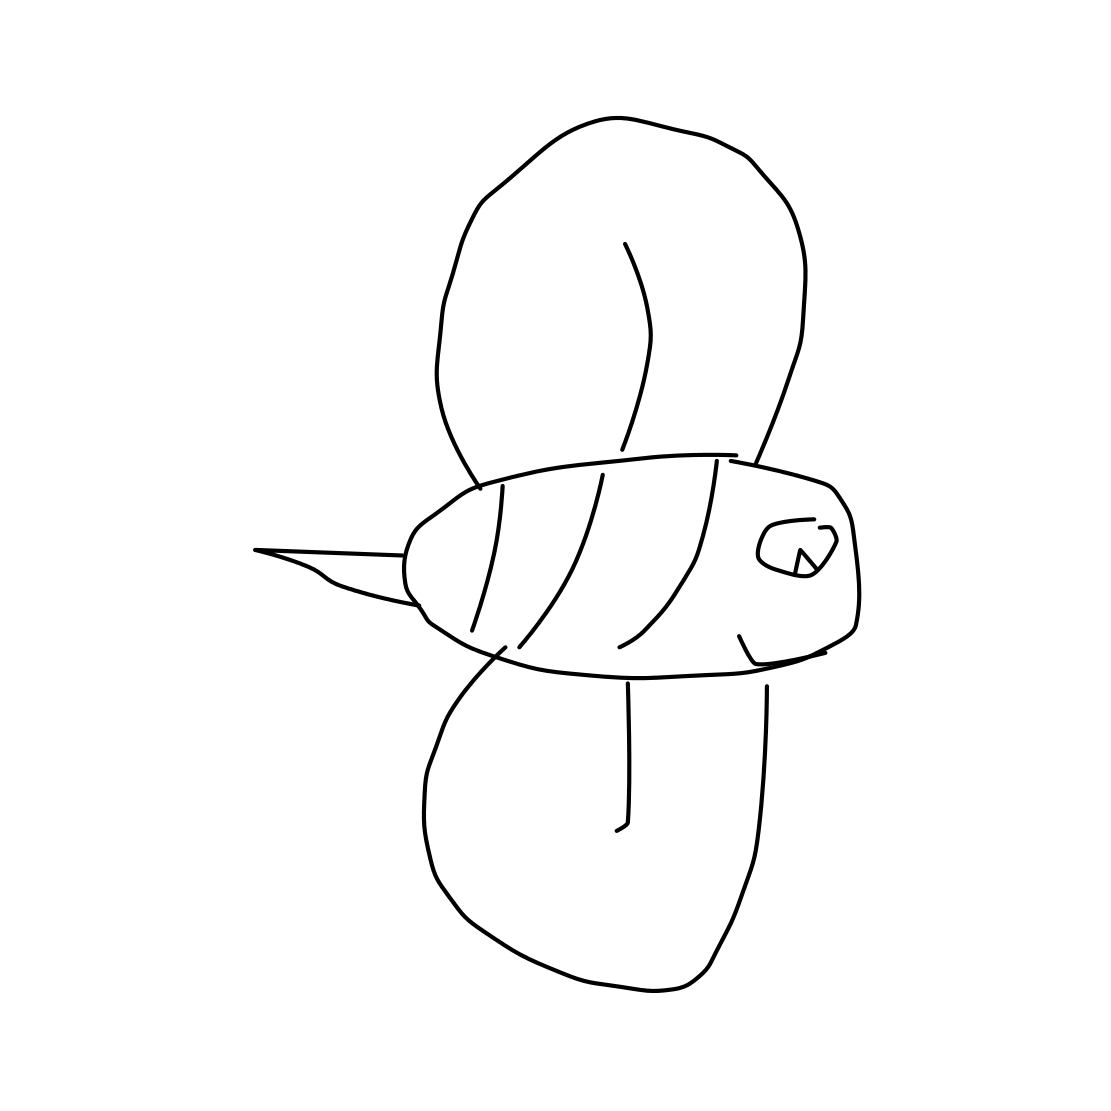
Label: bee